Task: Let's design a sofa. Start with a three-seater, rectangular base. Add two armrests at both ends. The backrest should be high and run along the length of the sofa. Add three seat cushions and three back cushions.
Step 105:
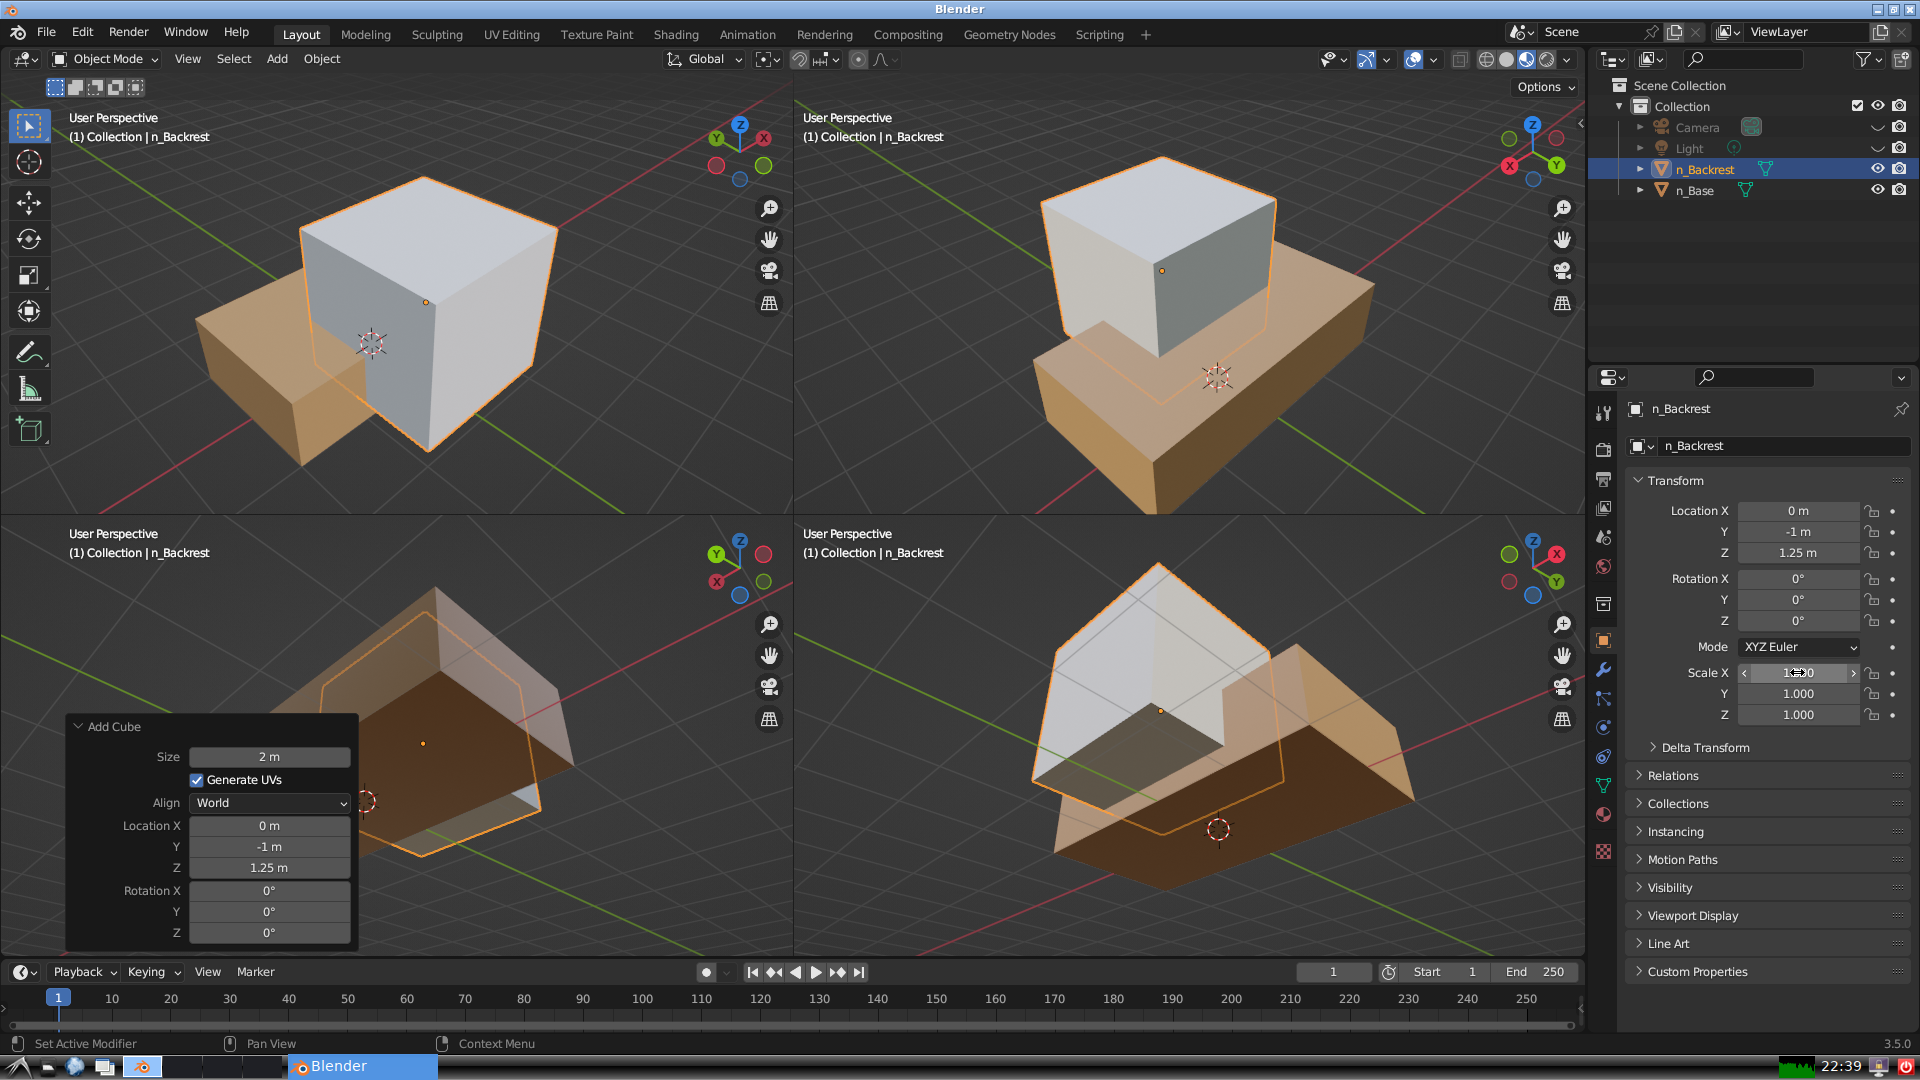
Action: click: no